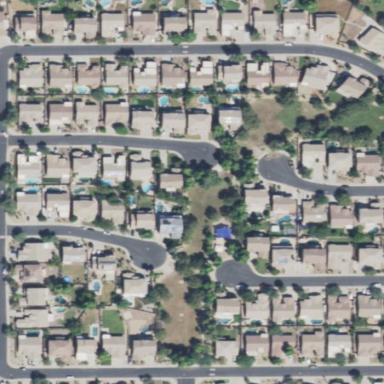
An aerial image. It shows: Residential area composed of single-family homes.